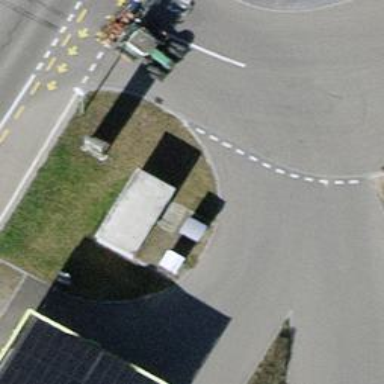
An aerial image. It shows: Recycling container in the area designated for recycling.